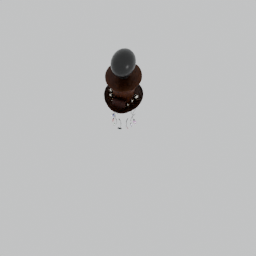
Label: people